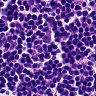
Metastatic tissue present: no